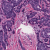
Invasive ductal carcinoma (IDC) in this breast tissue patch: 1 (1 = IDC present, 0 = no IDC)